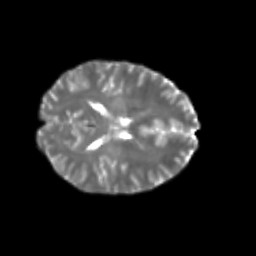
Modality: T2w
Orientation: axial
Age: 23
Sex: female
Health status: healthy
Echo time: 0.074 s